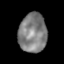
Tissue: lung
Cell type: Myeloid cells
Senescence score: 0.2262
Nuclear area (px): 1069
Mean DAPI intensity: 128.15